Question: Spring boot configuration.
'''
@SpringBootApplication
public class Application extends SpringBootServletInitializer {
public static void main(String[] args) {
ApplicationContext ctx = SpringApplication.run(Application.class, args);
}
@Override
protected SpringApplicationBuilder configure(SpringApplicationBuilder application) {
return application.sources(Application.class);
}
...
}
'''
Where I placed the necessary static content

And accessing it through my jsp
'''
<link href="./resources/css/bootstrap.min.css" rel="stylesheet">
'''
it returns a 404 not found. What am I missing?
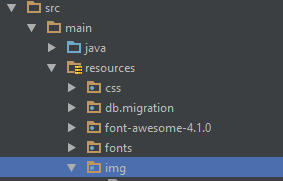
Answer: Spring Boot serves static resources from directories like '/static', '/public' or '/resources'. So you could put your resources into 'src/main/resources/static'.
If you have a resource 'src/main/resources/static/css/bootstrap.min.css' you can access it via
'''
<link href="/css/bootstrap.min.css" rel="stylesheet">
'''
See also the <URL>.